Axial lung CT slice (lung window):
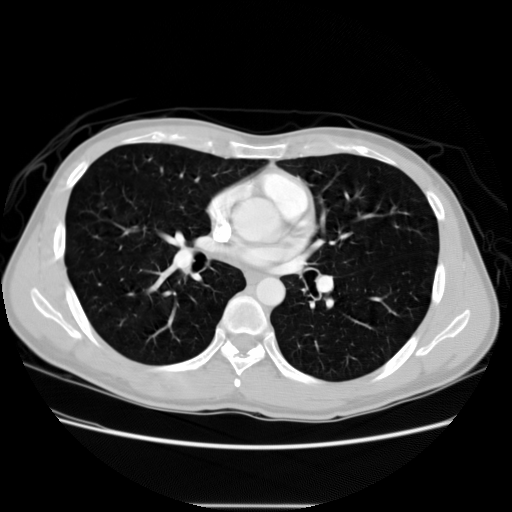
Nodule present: no